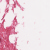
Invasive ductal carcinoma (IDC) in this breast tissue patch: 0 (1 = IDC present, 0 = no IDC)